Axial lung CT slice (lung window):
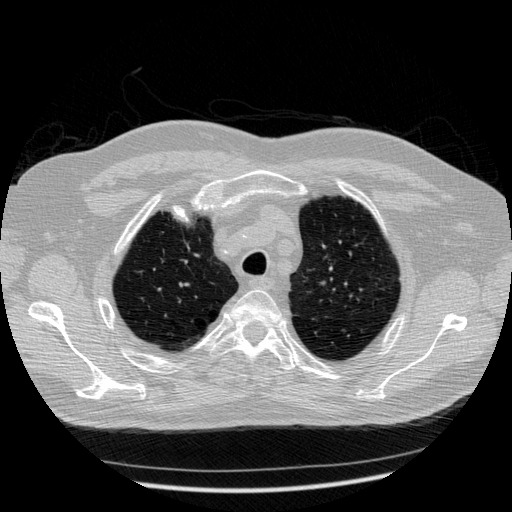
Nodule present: no